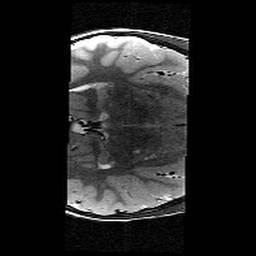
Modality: T2w
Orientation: axial
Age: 9
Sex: female
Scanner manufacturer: siemens
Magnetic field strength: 3 T
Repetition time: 9.23 s
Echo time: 0.067 s